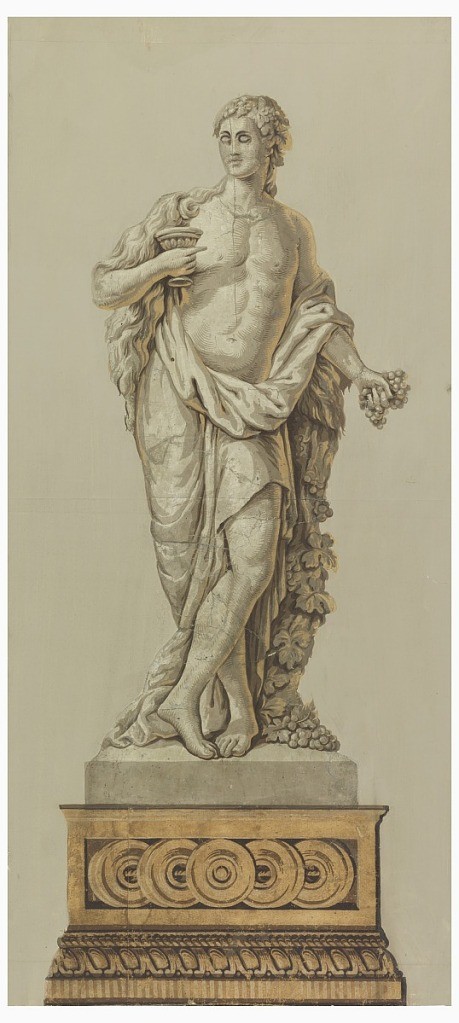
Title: Bacchus
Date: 1825–1835
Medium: Block-printed paper
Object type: Decorative panel
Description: Vertical rectangle. Male figure, suggestive of sculpture, in the costume of classical antiquity, with the attributes of a Bacchante: grapes in one hand, and goblet in the other. He stands on a pedestal with guilloche decoration. Printed in grays and neutral yellow on gray ground.